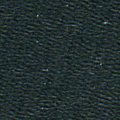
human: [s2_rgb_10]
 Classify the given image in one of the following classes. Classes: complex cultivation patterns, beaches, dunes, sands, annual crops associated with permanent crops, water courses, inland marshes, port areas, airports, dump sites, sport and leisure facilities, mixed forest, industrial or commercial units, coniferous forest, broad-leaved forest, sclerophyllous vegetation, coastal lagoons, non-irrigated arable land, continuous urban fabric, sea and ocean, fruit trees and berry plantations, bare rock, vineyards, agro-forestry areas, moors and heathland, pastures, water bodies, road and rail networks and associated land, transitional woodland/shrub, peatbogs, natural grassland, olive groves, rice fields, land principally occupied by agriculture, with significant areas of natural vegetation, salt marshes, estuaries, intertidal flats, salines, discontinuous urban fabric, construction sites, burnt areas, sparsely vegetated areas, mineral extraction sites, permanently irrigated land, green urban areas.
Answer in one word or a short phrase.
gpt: sea and ocean